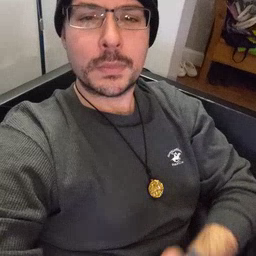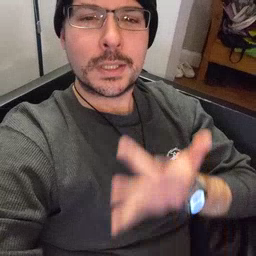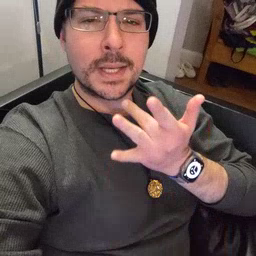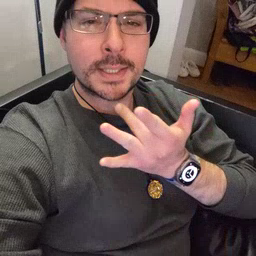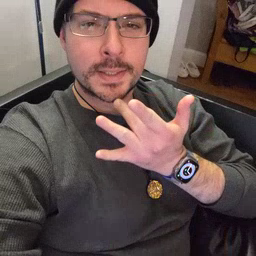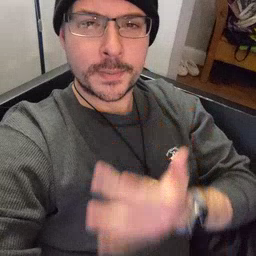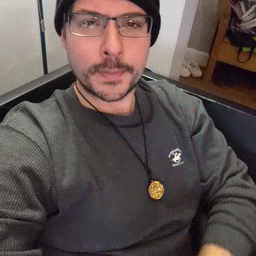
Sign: taste